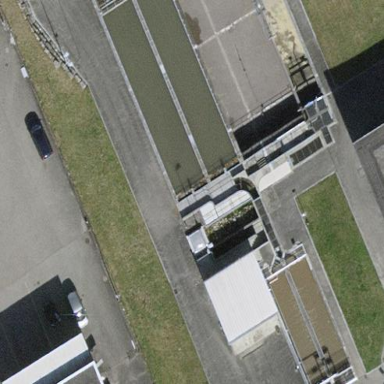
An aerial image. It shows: Body of wastewater.